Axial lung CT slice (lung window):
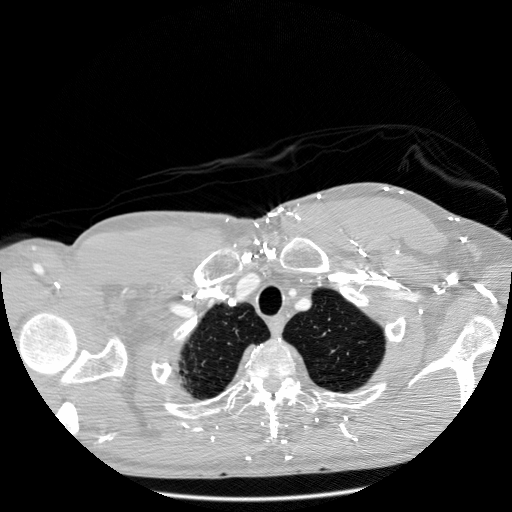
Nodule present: no